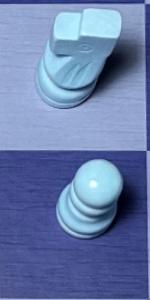
Label: Pawn_White